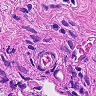
Metastatic tissue present: no